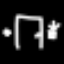
Label: squiggle